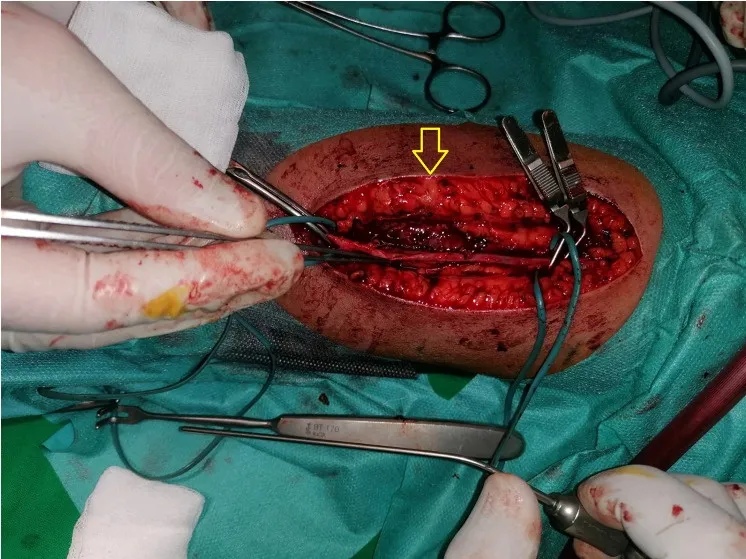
Arteriovenous fistula (AVF) with pseudo-aneurysm (arrow) developed on the brachial artery followed by complete thrombosis.
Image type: medical_photograph (other_medical_photograph)